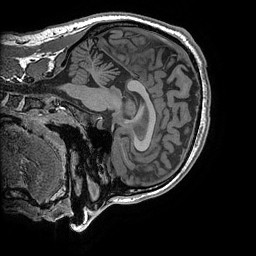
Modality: T1w
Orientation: sagittal
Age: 26
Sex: male
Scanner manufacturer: ge
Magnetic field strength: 3 T
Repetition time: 0.008184 s
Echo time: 0.003192 s